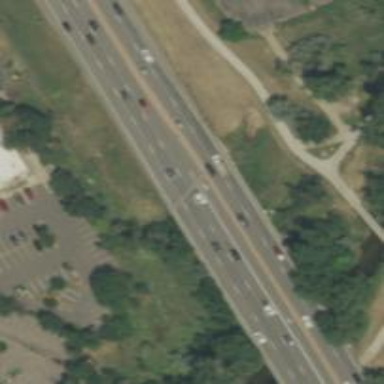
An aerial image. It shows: Trunk highway bridge.